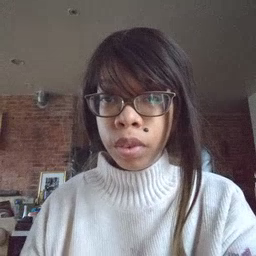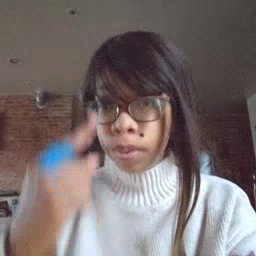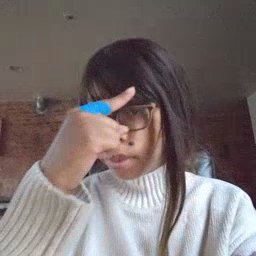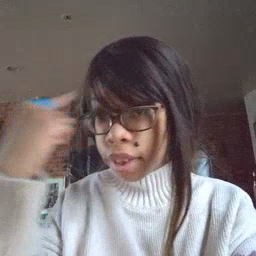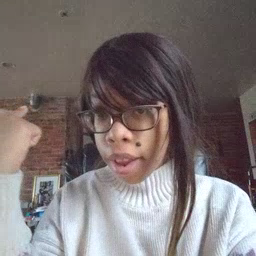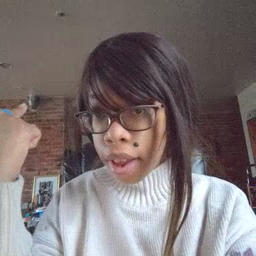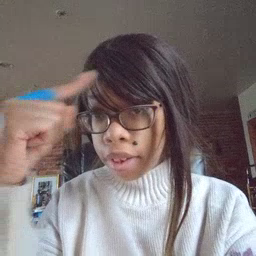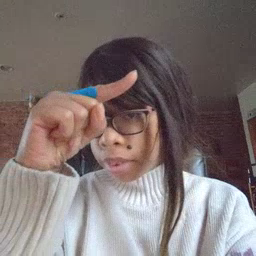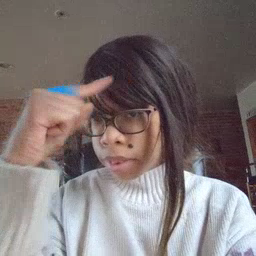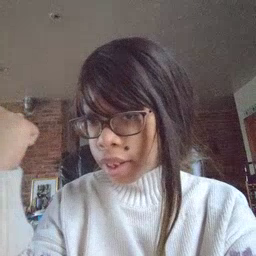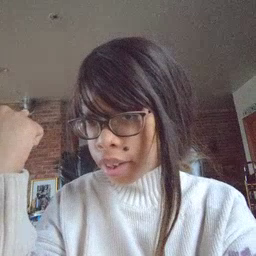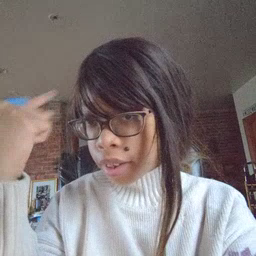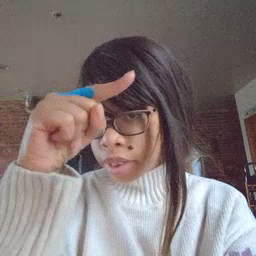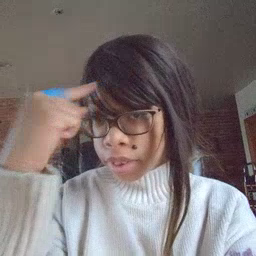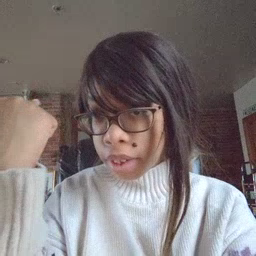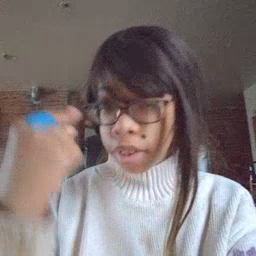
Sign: black